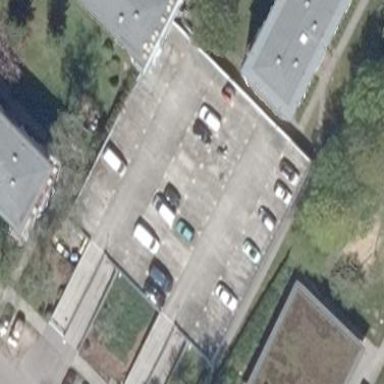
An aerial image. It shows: Parking building with flat roof.